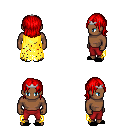
a pixel art fantasy rpg character, male body template, human, dark skin, yellow tattered cape, red pants, red long bangs hairstyle, silver tiara, black slippers, four views (front, back, left, right), 2x2 character sprite sheet, small pixel art, hard edges, no anti-aliasing